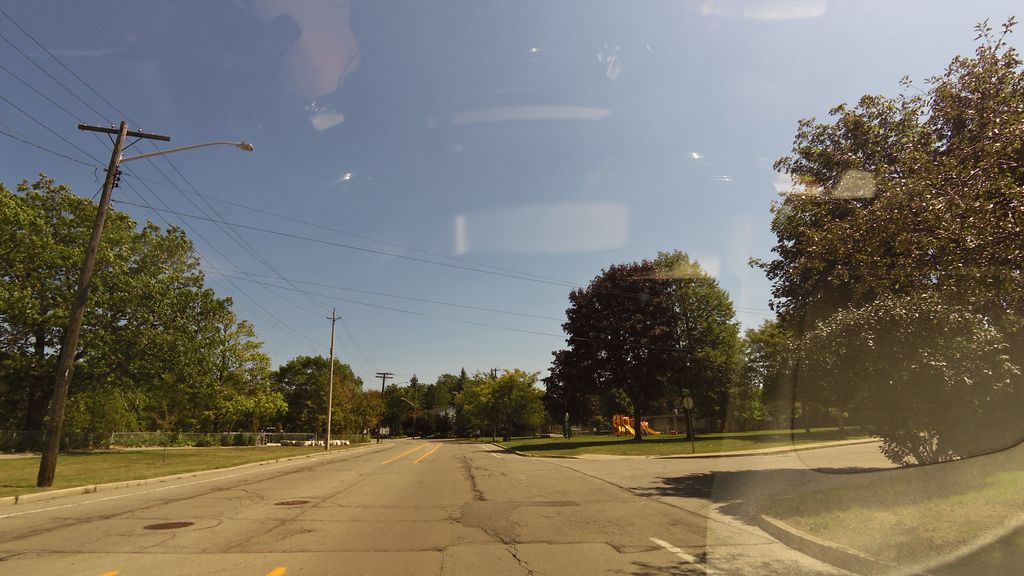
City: hamilton